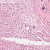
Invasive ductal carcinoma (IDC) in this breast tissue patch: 0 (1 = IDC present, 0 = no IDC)